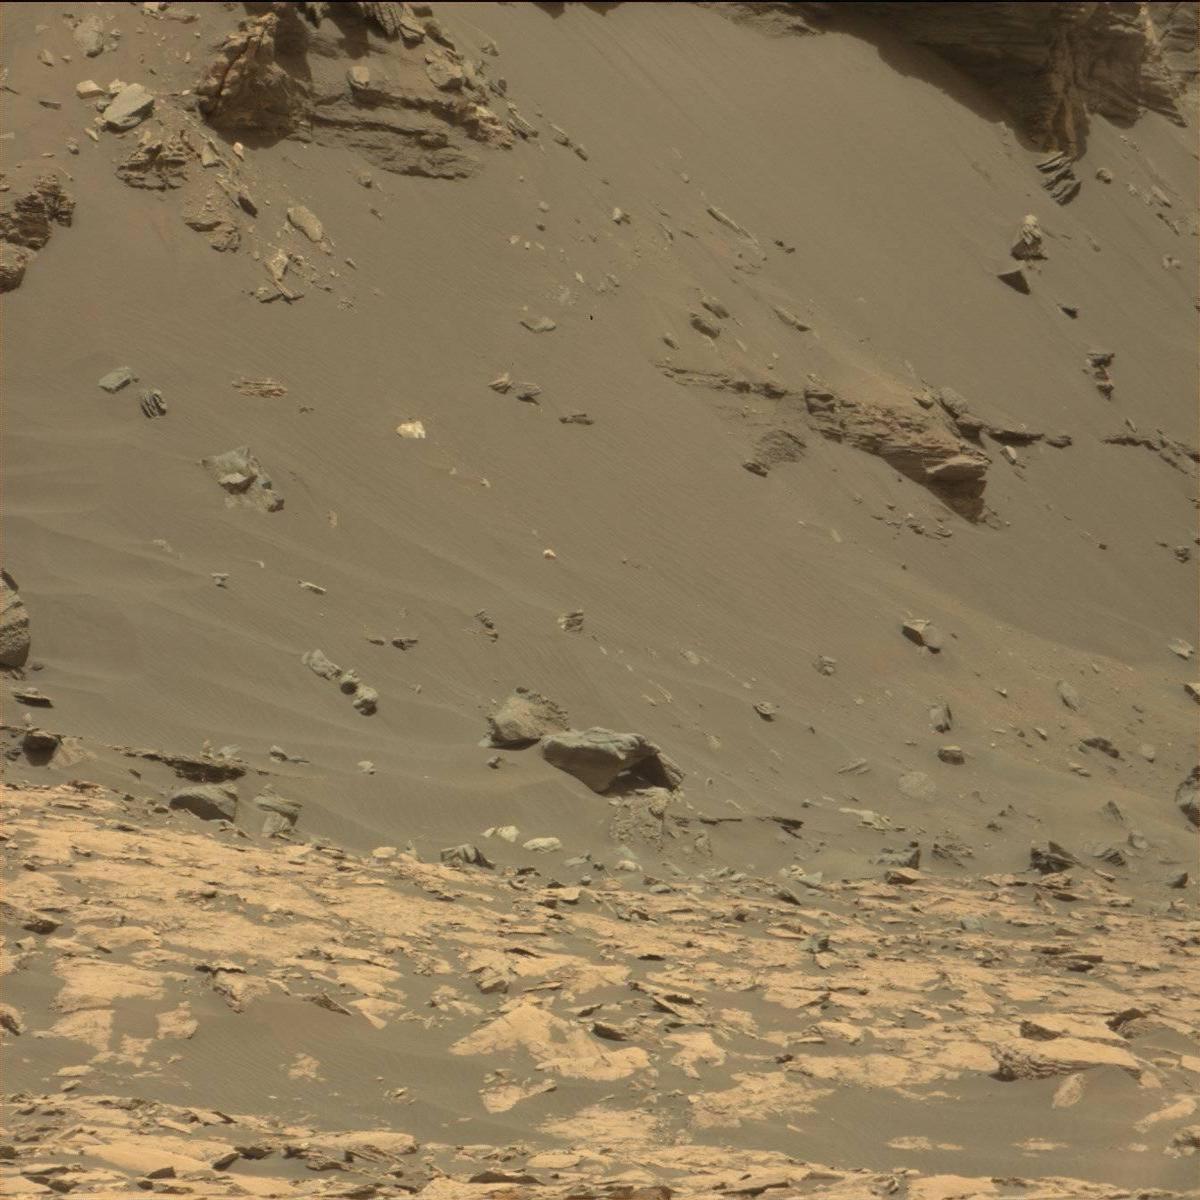
Terrain classes present: Bedrock, Sand / Soil